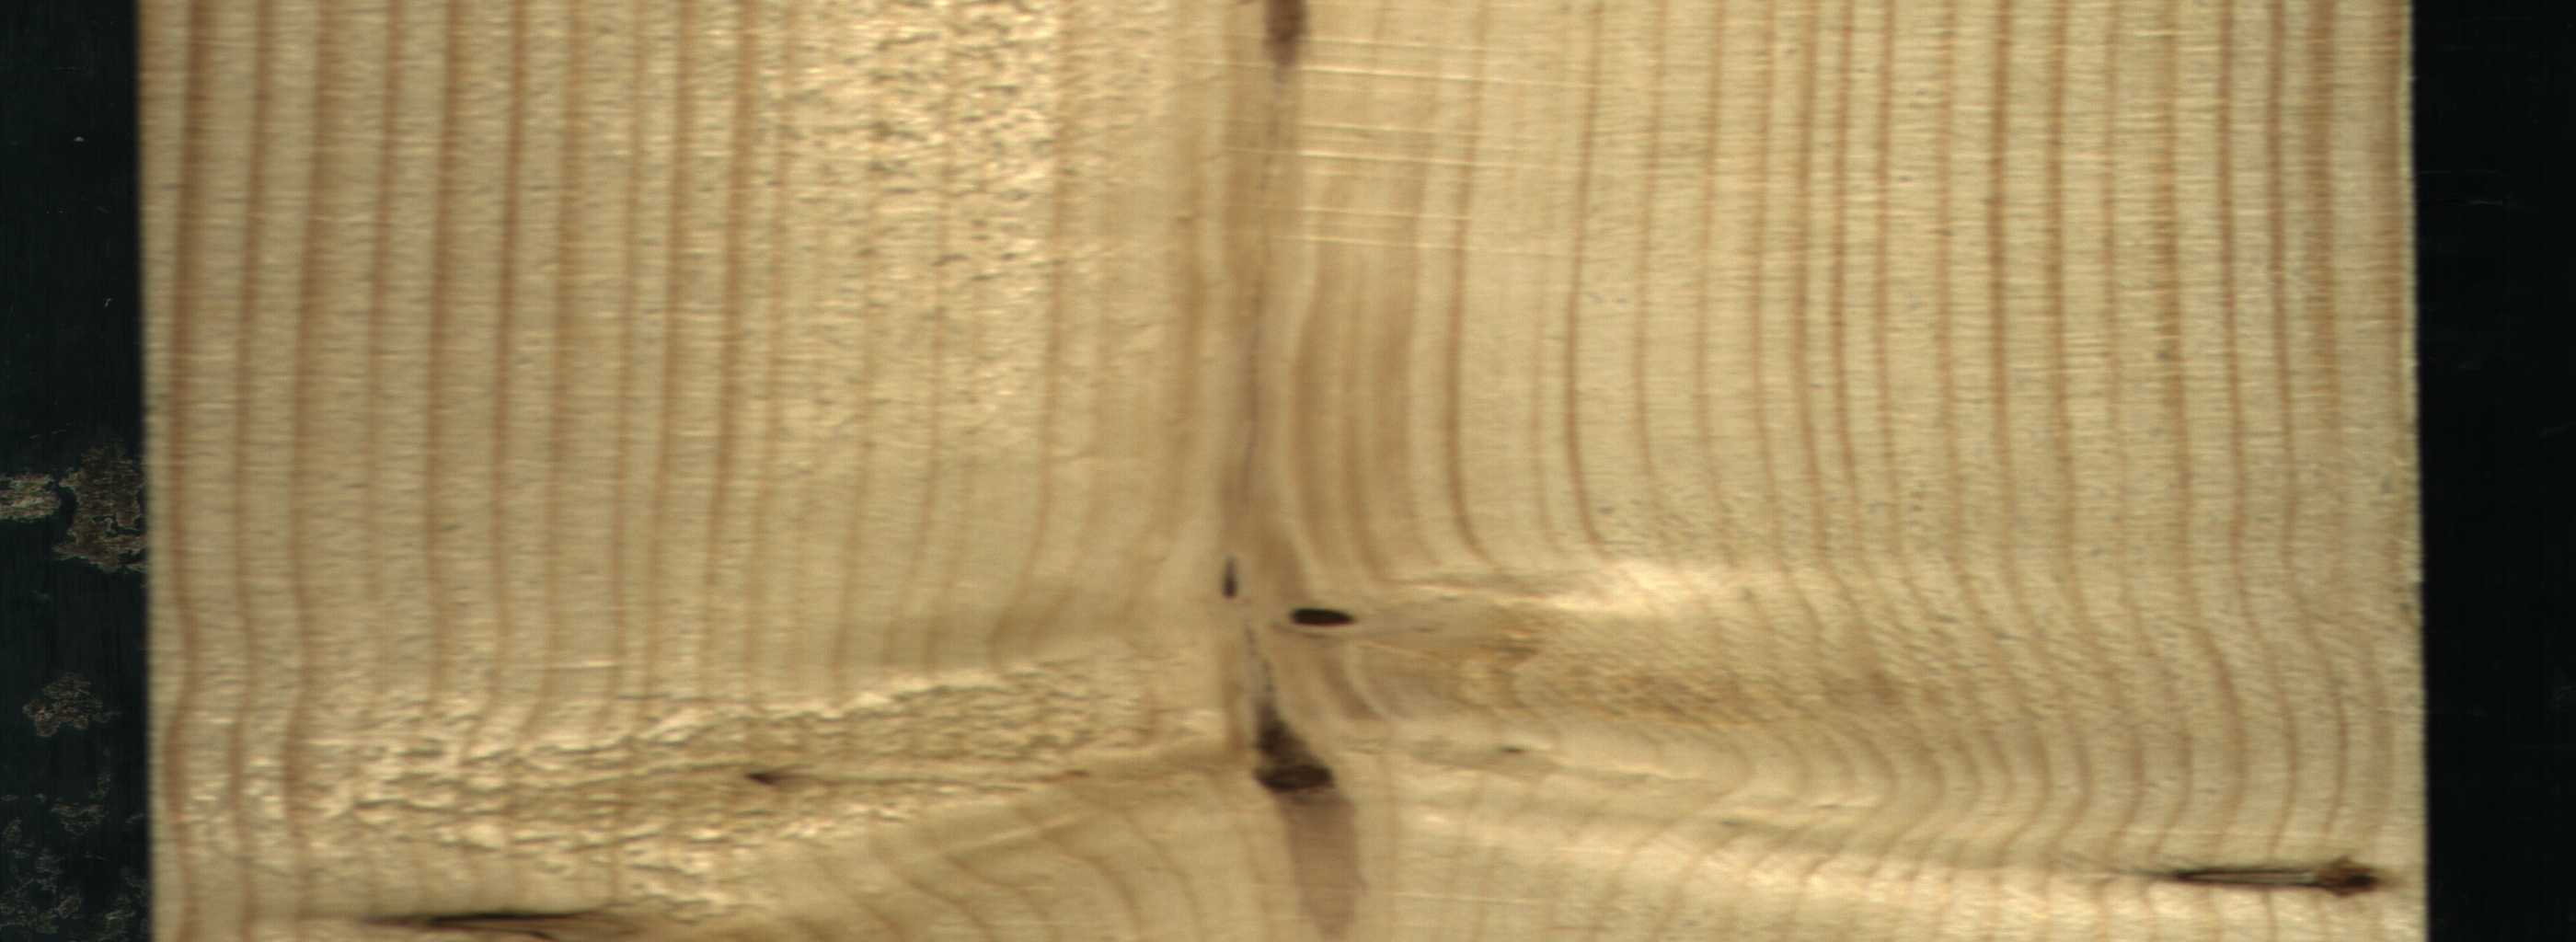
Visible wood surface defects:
Dead_Knot
Dead_Knot
Dead_Knot
Dead_Knot
Dead_Knot